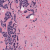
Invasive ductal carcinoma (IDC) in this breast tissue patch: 1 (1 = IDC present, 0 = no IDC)